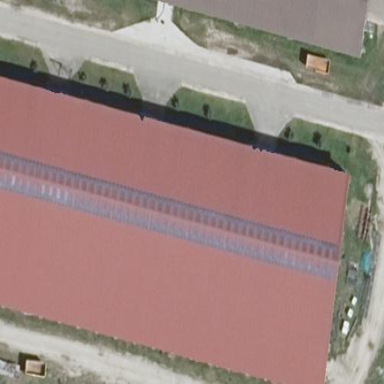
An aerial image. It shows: Building with gabled roof oriented along its structure. The roof is painted red.